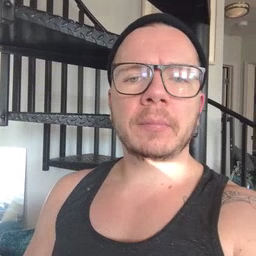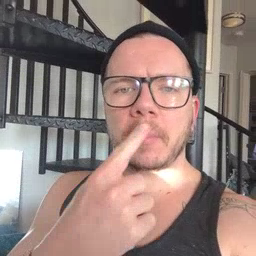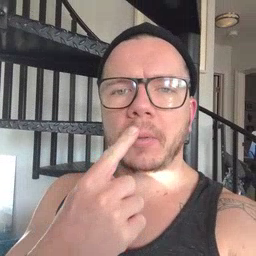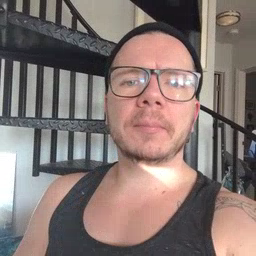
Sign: mouth